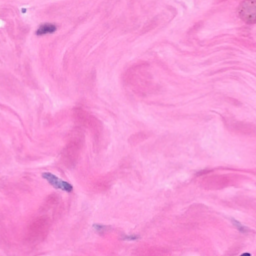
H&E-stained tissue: Breast